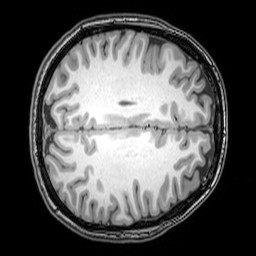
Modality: T1w
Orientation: axial
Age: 23
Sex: female
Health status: healthy
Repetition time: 0.081 s
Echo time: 0.037 s